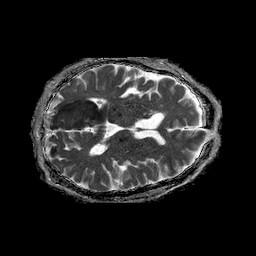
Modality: ADC
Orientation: axial
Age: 57
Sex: male
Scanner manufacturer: philips
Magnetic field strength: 1.5 T
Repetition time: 4.6 s
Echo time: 0.09059 s